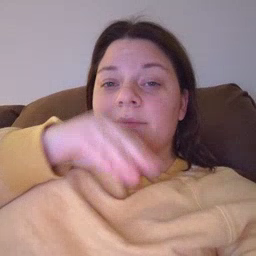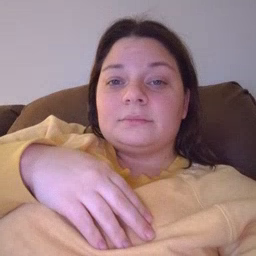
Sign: duck